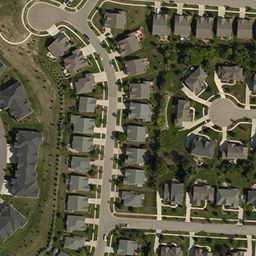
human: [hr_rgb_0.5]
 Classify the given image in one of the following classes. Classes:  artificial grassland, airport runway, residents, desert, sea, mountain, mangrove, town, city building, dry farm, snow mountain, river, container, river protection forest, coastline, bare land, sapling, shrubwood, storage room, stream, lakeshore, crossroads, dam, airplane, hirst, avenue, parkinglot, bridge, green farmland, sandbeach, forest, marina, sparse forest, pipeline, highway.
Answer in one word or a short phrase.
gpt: town